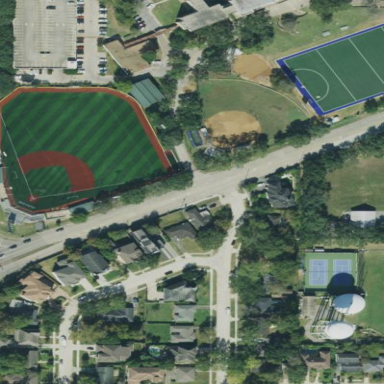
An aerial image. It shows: Baseball pitch for leisure land activities.